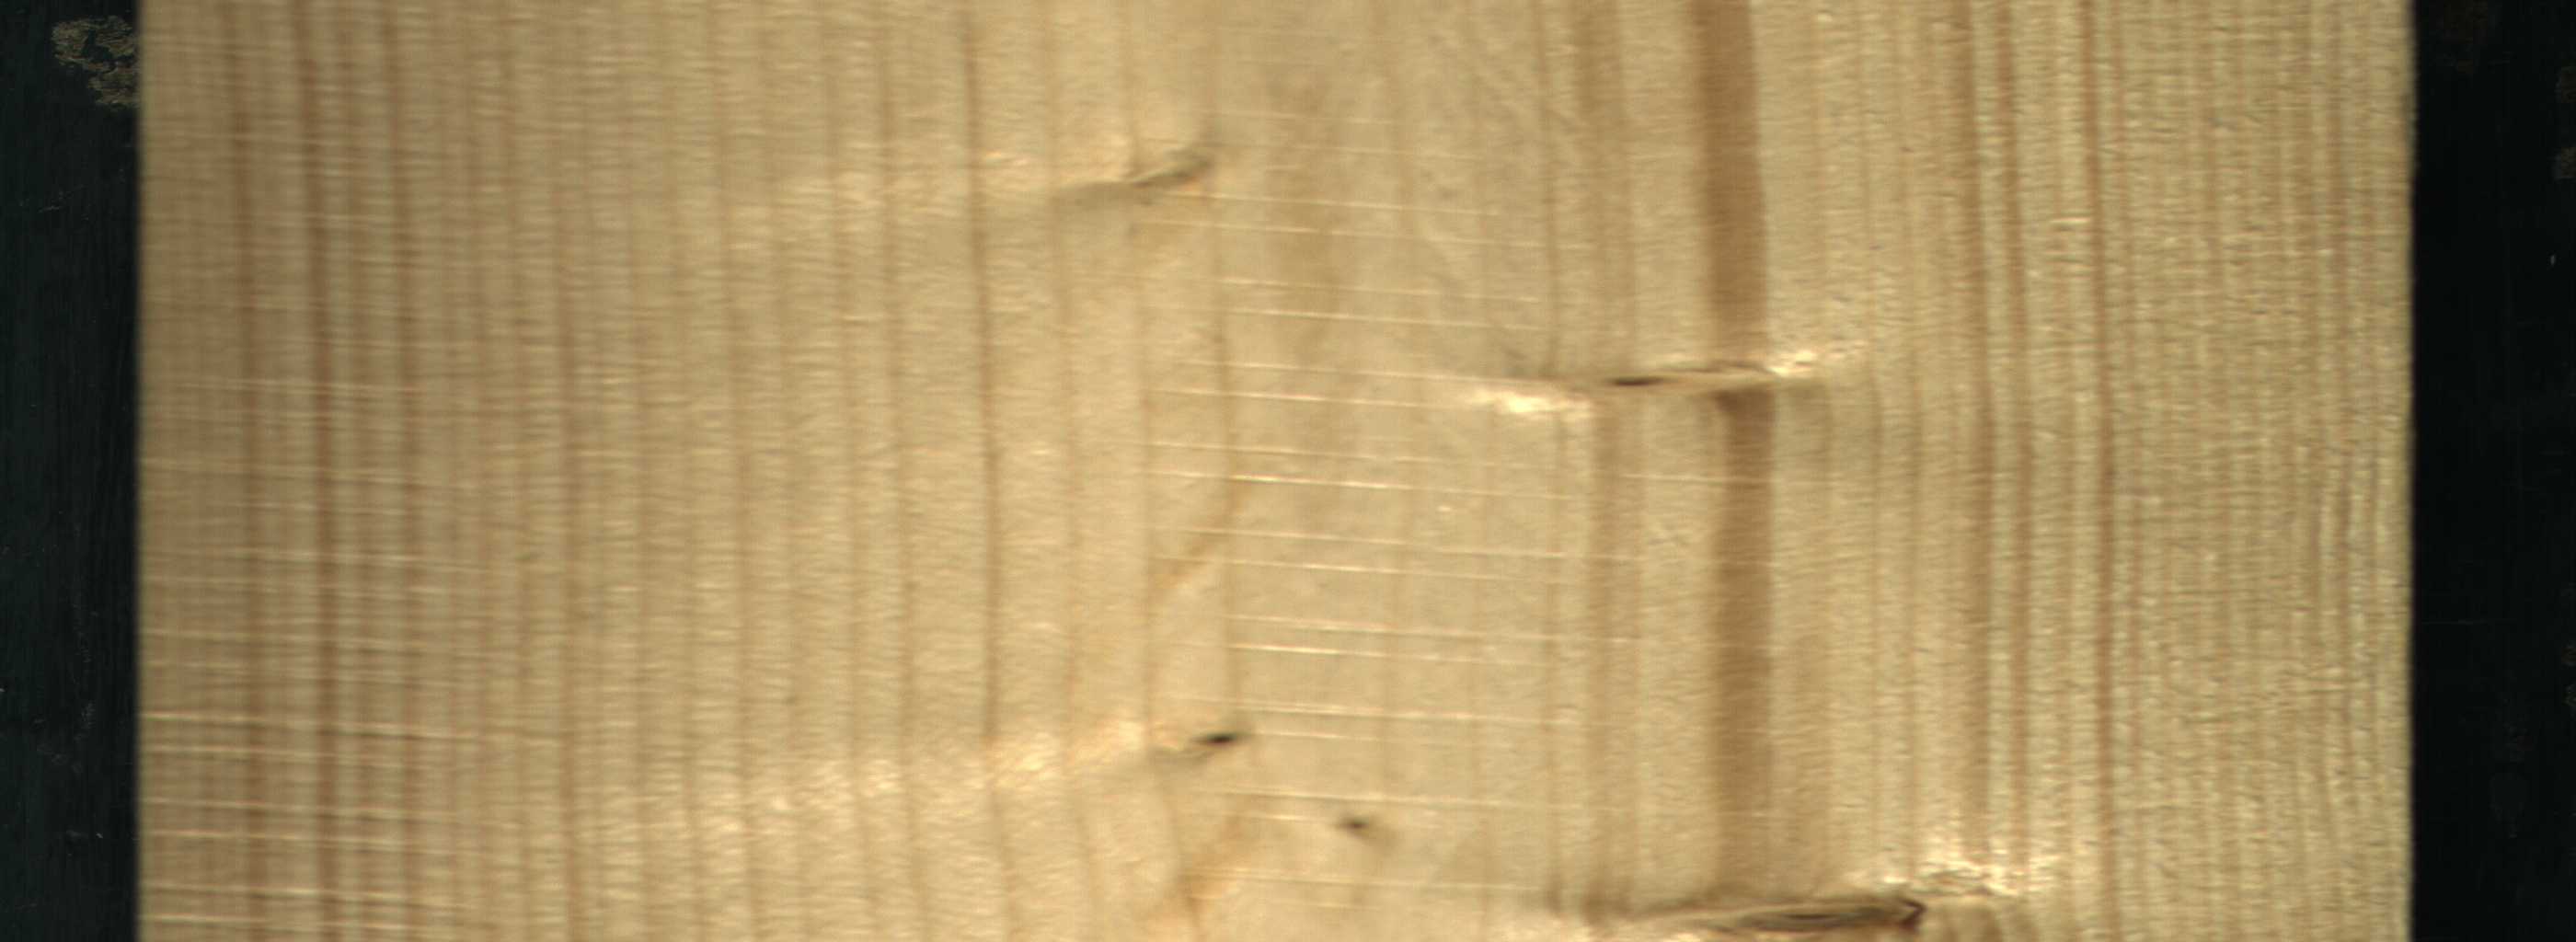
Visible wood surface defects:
Quartzity
Live_Knot